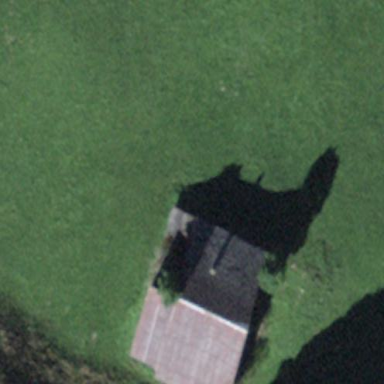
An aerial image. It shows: Farm building.